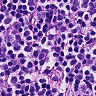
Metastatic tissue present: no